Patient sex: M
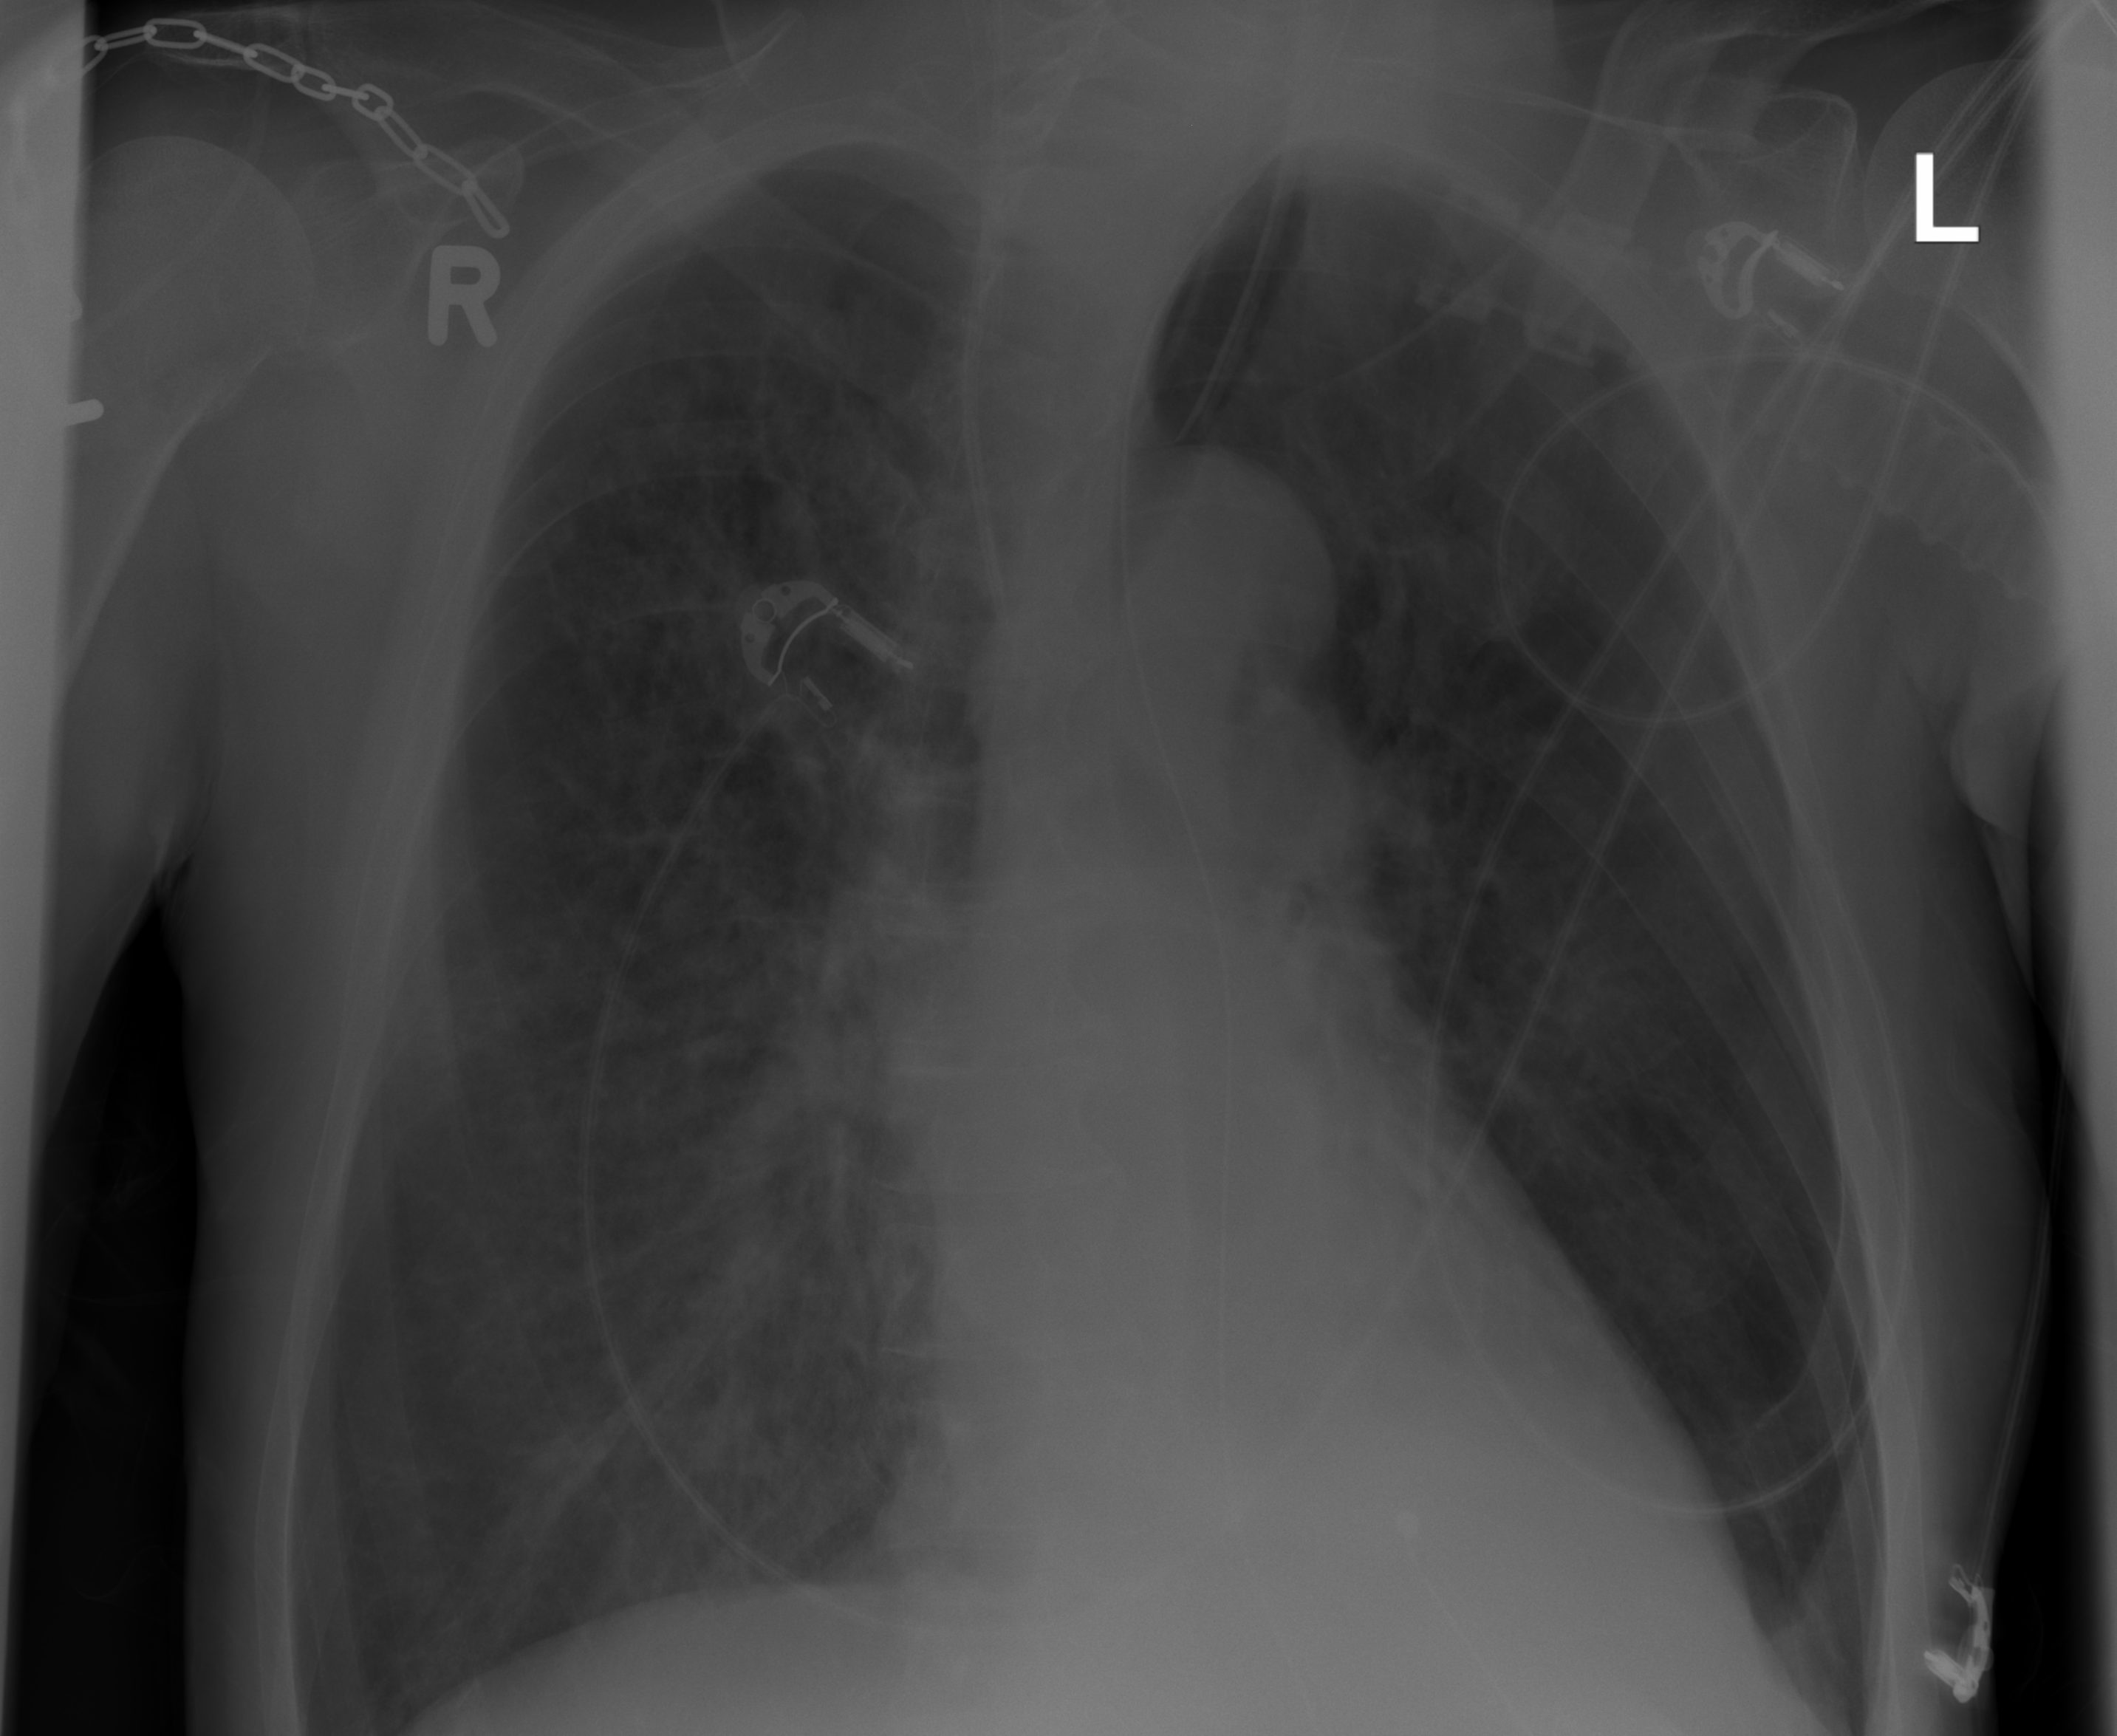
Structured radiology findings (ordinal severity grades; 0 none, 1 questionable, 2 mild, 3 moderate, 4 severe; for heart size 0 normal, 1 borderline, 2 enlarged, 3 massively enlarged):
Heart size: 0
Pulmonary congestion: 1
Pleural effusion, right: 1
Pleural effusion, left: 0
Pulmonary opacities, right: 2
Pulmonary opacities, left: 1
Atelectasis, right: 2
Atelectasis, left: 0